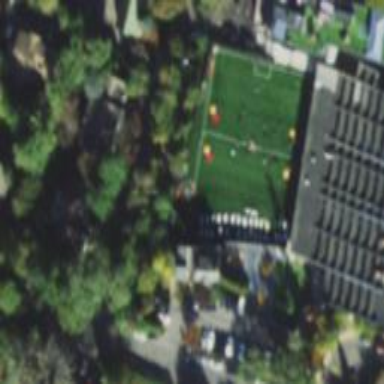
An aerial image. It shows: Soccer pitch for leisureland activities.